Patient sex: M
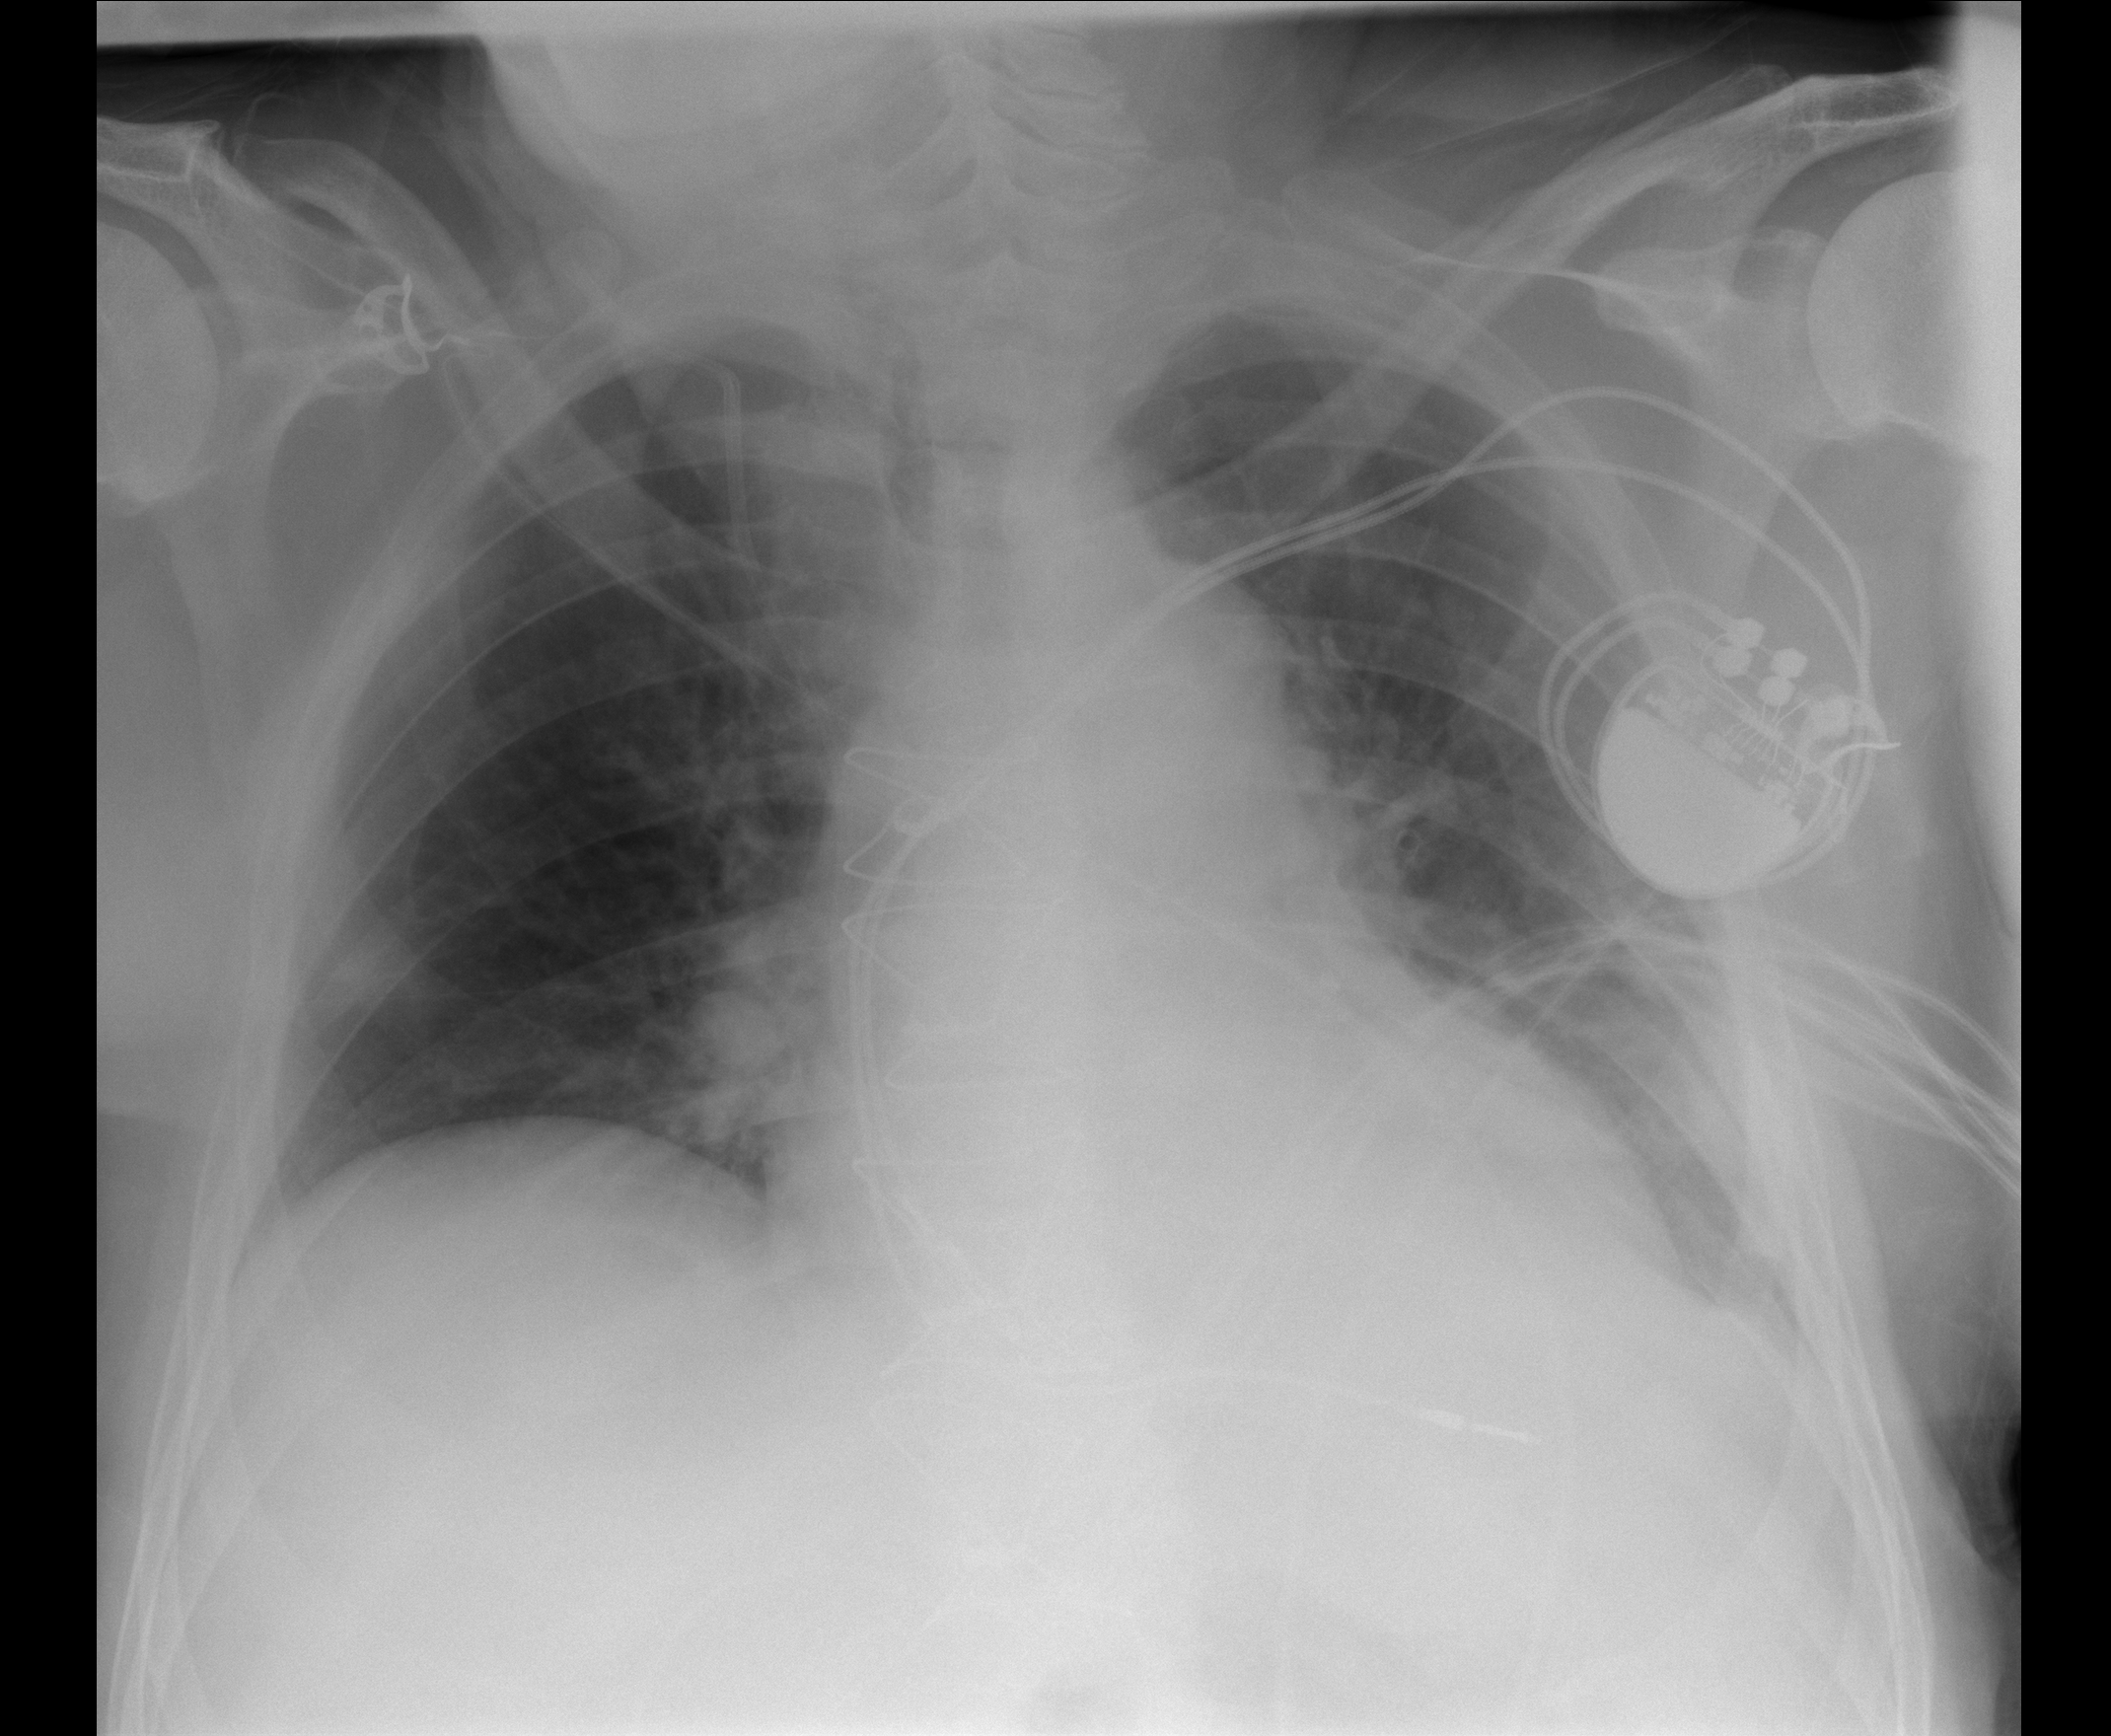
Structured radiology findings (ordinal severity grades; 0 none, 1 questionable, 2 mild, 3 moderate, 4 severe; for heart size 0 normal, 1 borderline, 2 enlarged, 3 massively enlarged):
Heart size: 2
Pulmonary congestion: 0
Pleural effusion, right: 0
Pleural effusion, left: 2
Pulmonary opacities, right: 1
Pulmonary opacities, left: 0
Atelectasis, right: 2
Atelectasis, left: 2